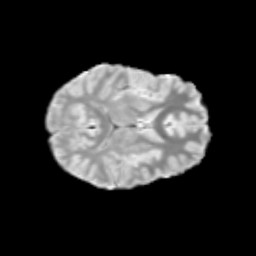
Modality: T2w
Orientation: axial
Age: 12
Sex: female
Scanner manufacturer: siemens
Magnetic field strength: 3 T
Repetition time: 3.8 s
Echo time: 0.07 s